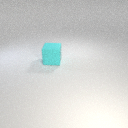
large cyan rubber cube